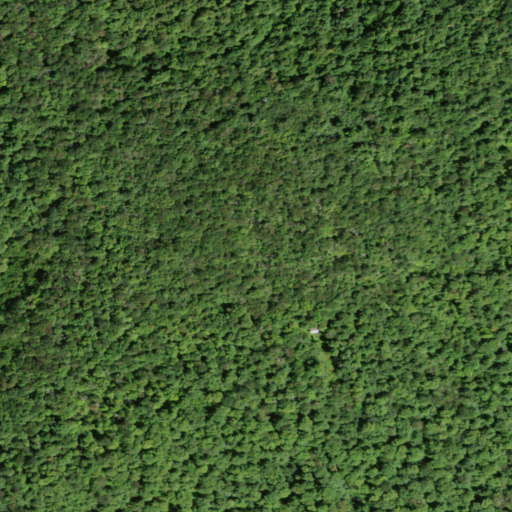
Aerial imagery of mountain in New York named Huntersfield Mountain containing mixed forest and deciduous forest